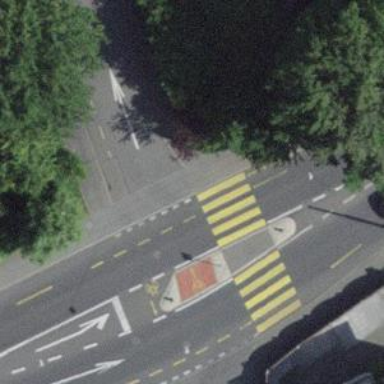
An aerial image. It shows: Uncontrolled zebra crossing with central island. The crossing is marked with zebra stripes.